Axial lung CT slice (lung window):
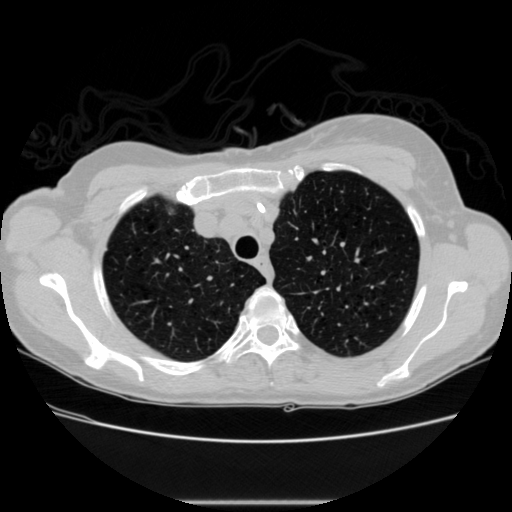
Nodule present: no